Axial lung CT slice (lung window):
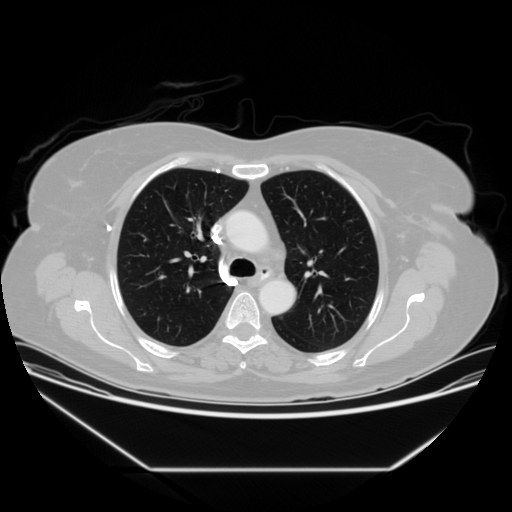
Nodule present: no